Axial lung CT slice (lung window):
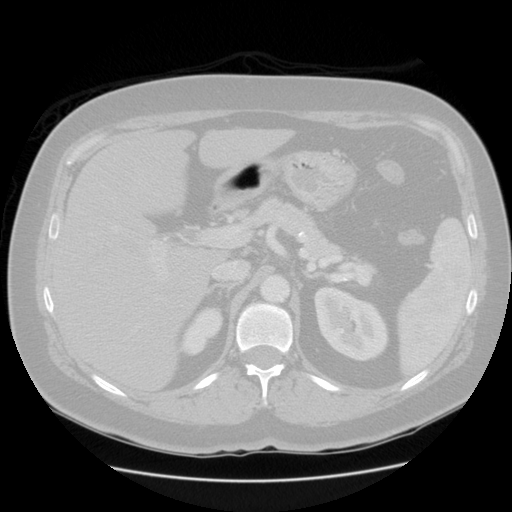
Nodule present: no